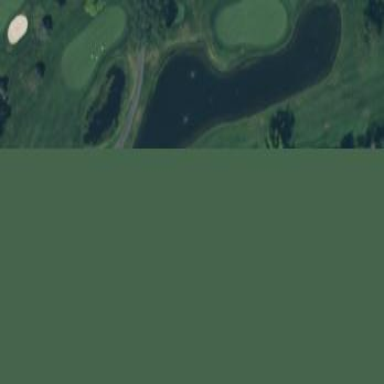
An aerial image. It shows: Water hazard on golf course. The hazard is natural water feature.